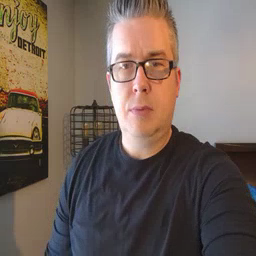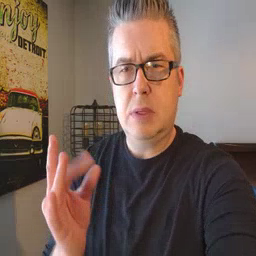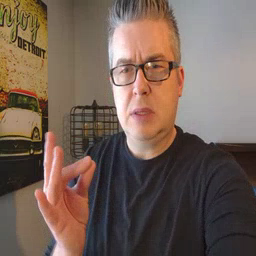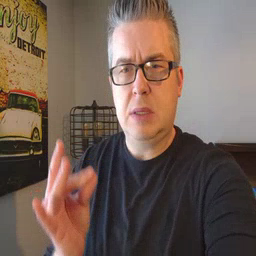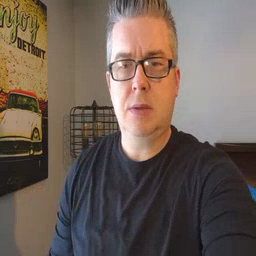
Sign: sticky